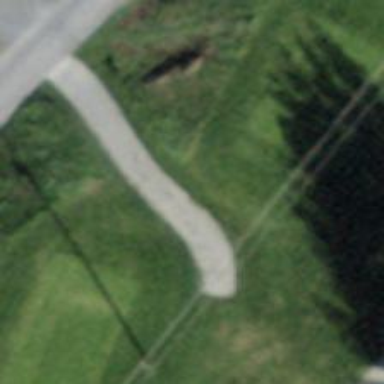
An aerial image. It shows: Designated golf cart path that is like track.